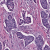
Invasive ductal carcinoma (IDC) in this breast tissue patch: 1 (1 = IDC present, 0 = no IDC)